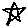
Label: star